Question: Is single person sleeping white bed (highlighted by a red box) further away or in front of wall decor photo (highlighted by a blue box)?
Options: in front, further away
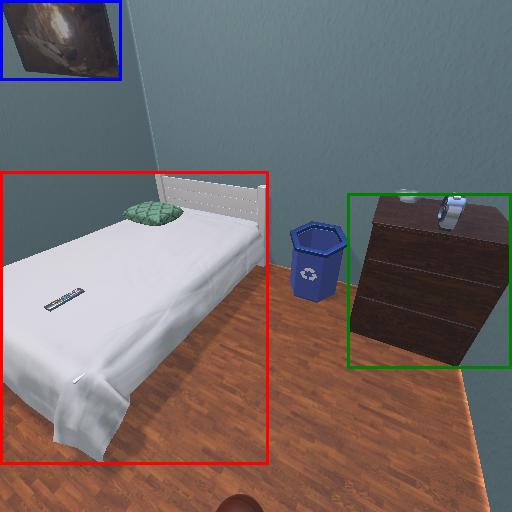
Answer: in front